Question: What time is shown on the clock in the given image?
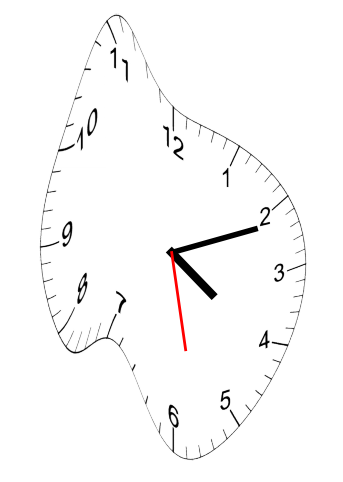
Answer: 04:11:28